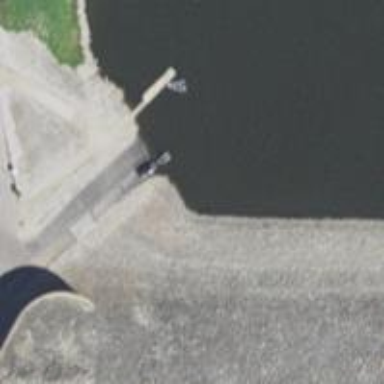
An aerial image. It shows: Slipway on leisure land.